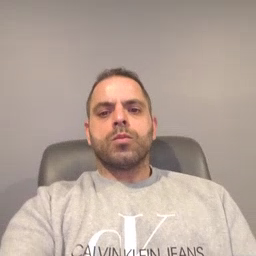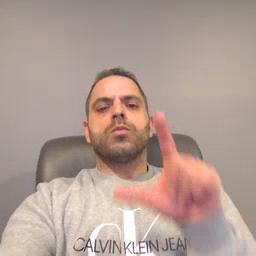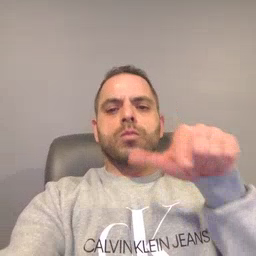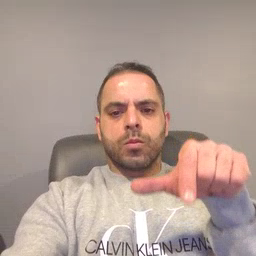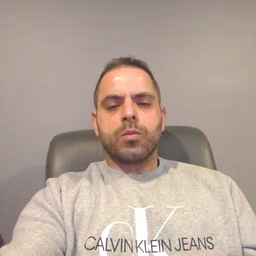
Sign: later